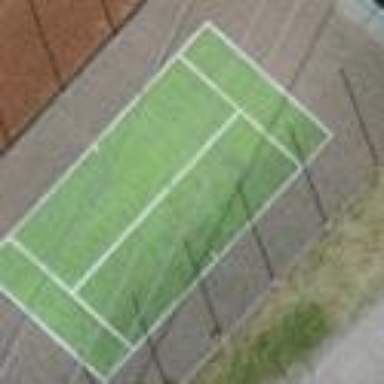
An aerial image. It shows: Tennis court on the leisure land pitch.